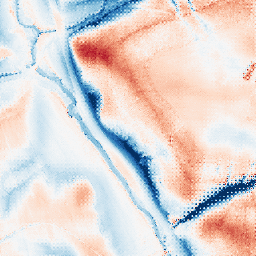
Category: classical
Decomposition family: uniform
Decomposition parameters: size: 50
Upsampling method: regularized
Upsampling parameters: scale: 2
lambda_reg: 0.1
Upsampling scale: 2